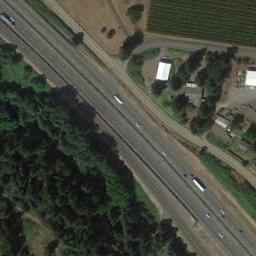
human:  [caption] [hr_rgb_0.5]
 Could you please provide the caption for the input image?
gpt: One side of the freeway is a large green forest and the other side has farmland and many buildings  There are several cars on the freeway .

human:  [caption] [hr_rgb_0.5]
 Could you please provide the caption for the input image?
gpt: The freeway is between some trees and some houses .

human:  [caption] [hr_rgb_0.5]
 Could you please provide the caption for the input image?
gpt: The motorway is very empty .

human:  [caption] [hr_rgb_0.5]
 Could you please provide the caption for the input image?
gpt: A straight freeway is a forest on one side and on the other side are some houses and a farmland .

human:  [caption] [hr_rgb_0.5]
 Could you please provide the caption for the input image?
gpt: There are several buildings and many green trees beside the freeway .